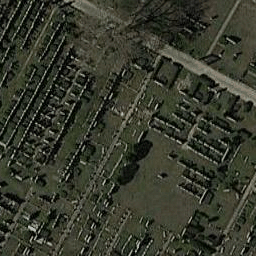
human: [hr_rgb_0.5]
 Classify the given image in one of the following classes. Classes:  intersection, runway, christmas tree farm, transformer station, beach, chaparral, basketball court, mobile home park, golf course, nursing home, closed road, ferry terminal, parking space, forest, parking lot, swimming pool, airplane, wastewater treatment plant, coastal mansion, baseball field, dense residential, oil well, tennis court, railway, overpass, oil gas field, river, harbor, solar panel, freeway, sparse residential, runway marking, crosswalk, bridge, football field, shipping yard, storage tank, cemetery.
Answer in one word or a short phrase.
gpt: cemetery